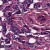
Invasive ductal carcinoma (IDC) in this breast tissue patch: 1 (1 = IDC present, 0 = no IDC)